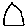
Label: house